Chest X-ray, PA view. Patient: 31 years old, sex F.
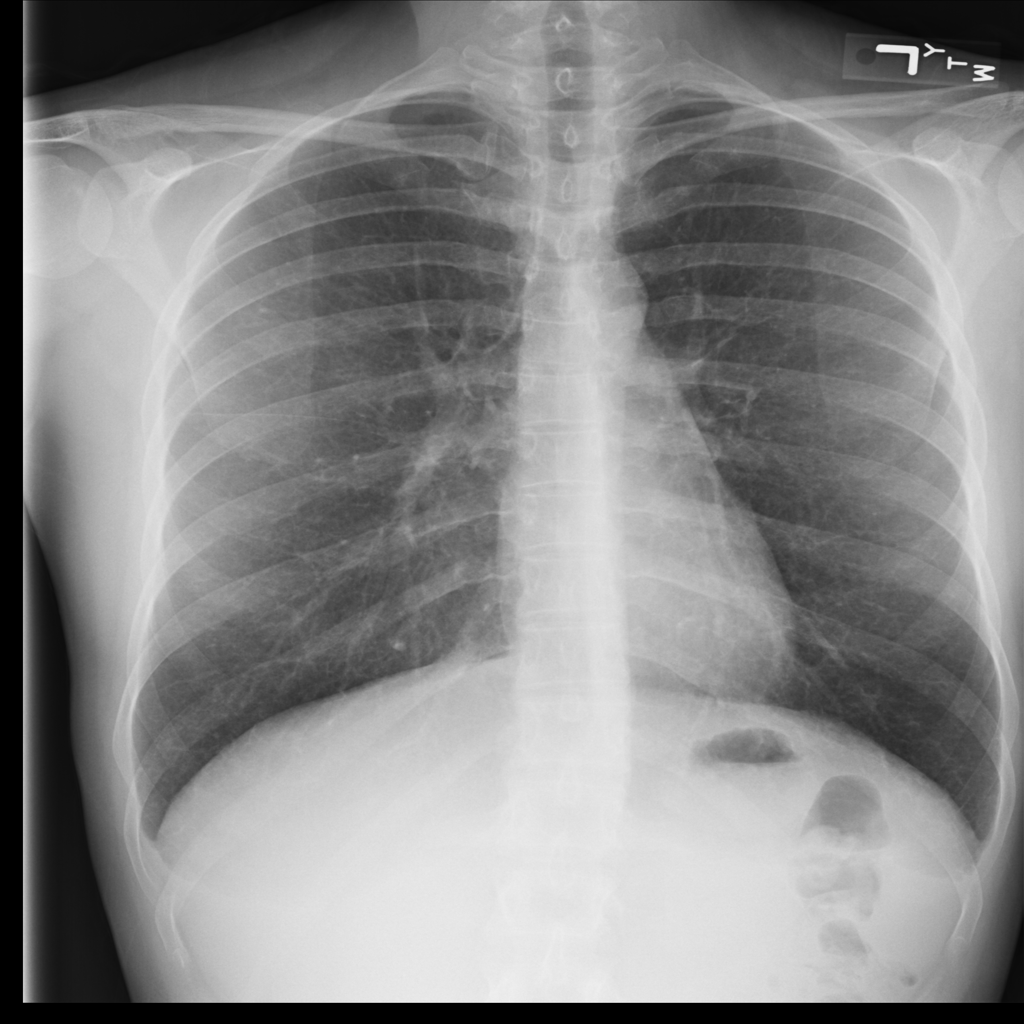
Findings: No Finding